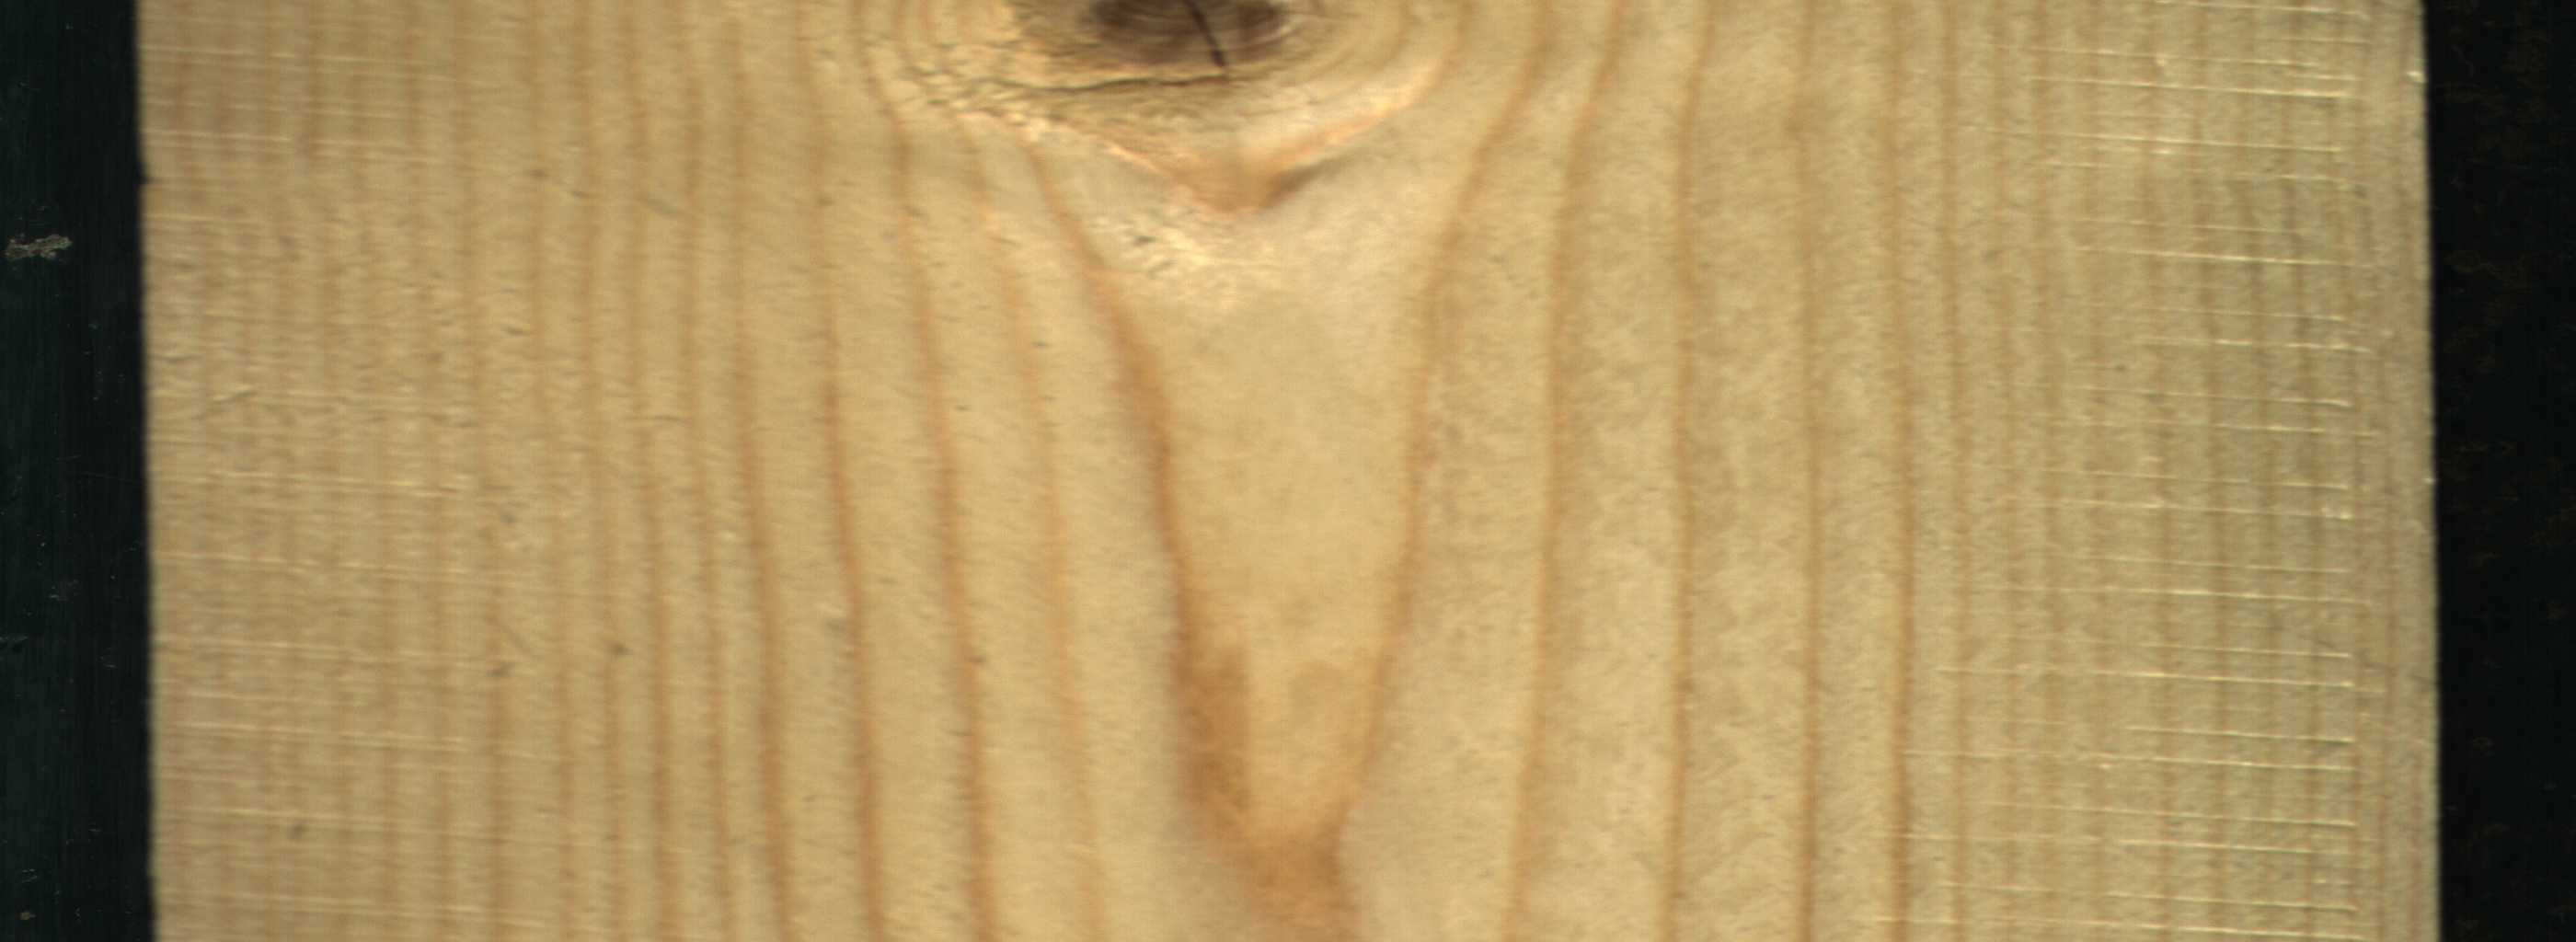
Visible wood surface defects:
knot_with_crack